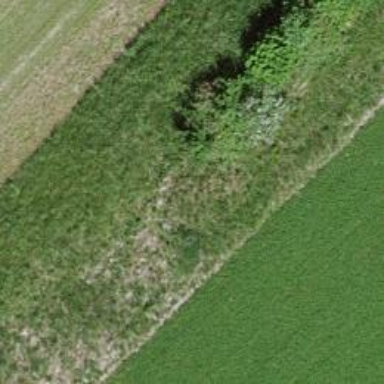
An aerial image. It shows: Hedge barrier.